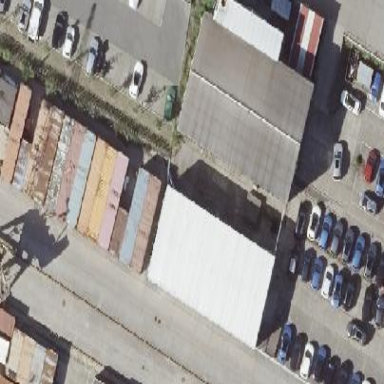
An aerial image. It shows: Industrial building.